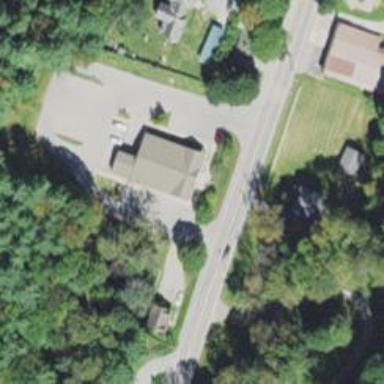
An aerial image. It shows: Post office.